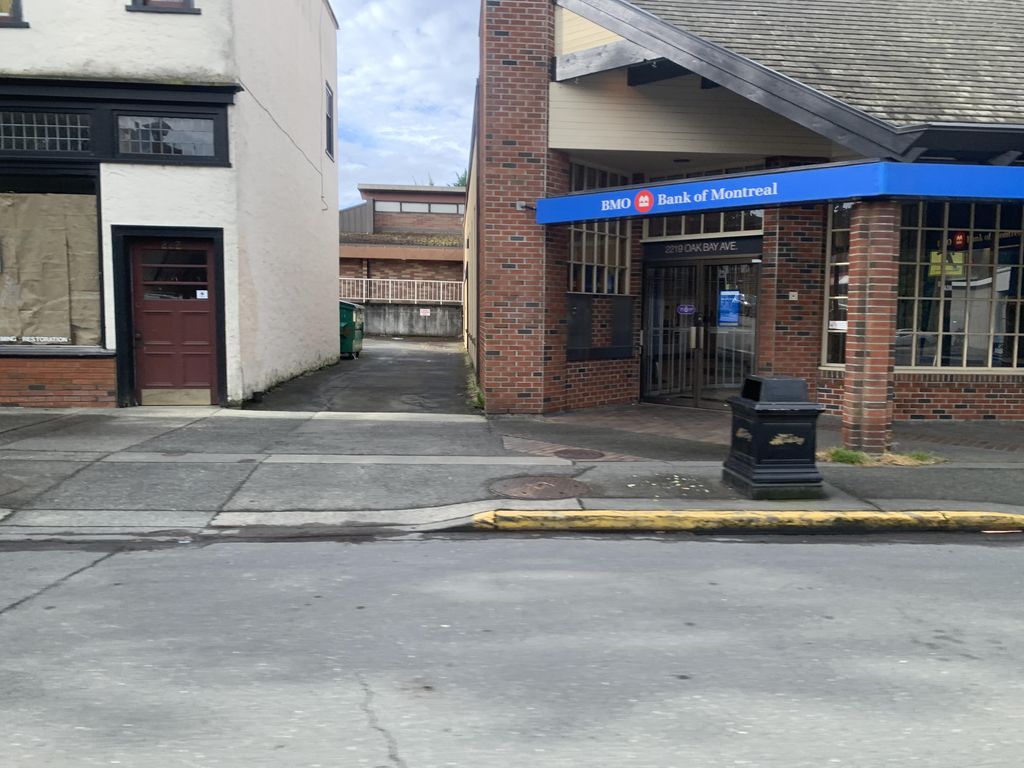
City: victoria